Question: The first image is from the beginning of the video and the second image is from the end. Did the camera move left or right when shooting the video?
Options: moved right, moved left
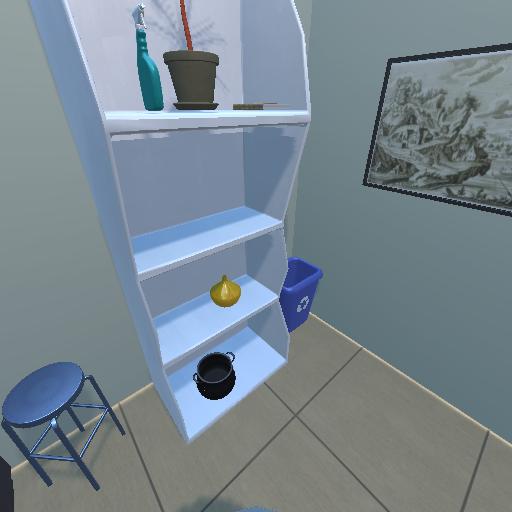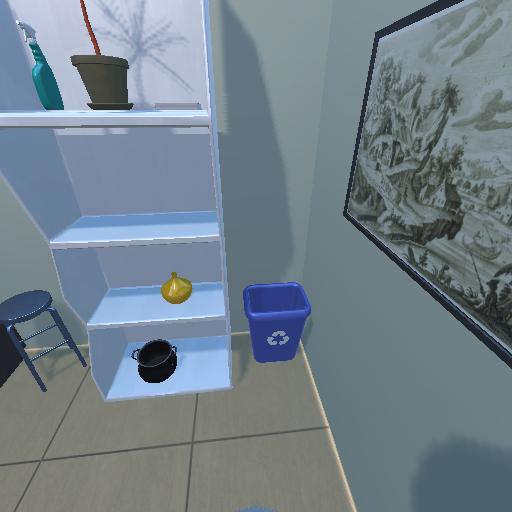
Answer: moved right